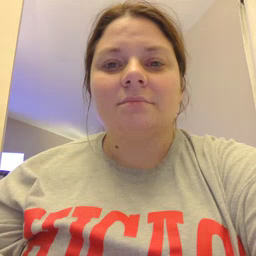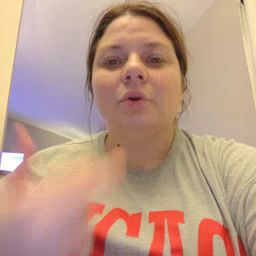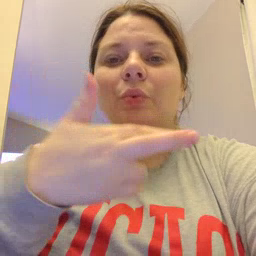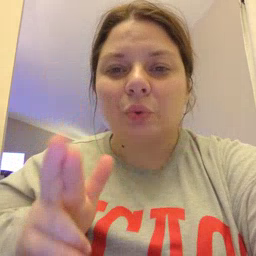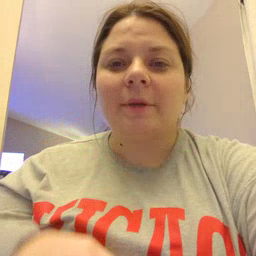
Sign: room